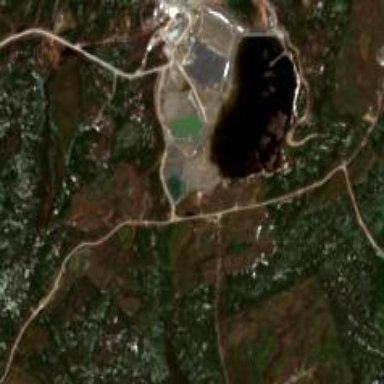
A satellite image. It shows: Industrial area that is mine.